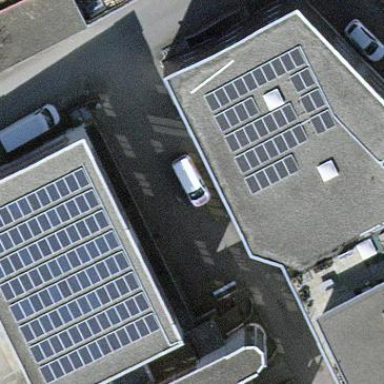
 consisting of solar photovoltaic panels."